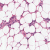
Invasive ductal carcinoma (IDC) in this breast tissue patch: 1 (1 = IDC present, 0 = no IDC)